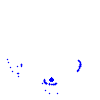
Particle: pion